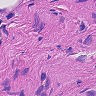
Metastatic tissue present: no